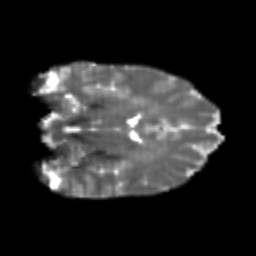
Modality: T2w
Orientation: coronal
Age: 26
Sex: female
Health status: healthy
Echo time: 0.074 s